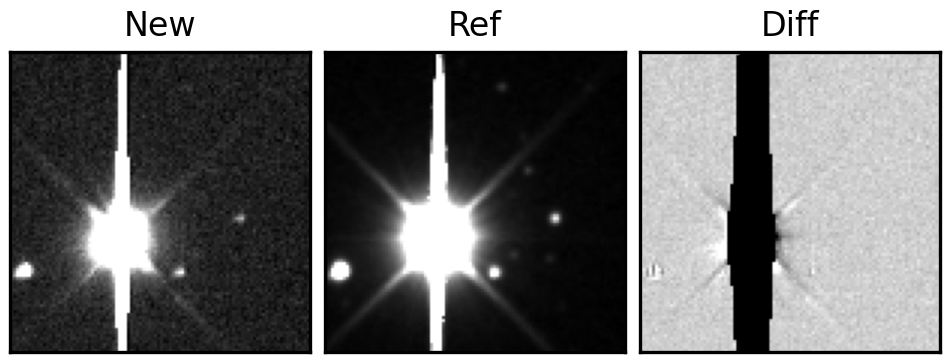
Label: bogus